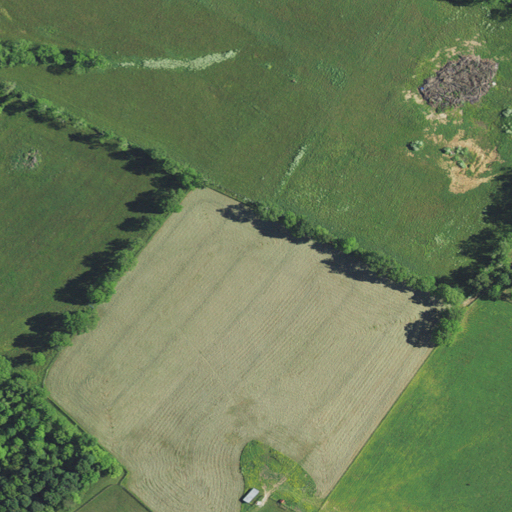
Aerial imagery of mountain in Kentucky named Meridian Hill containing pasture, deciduous forest, and mixed forest